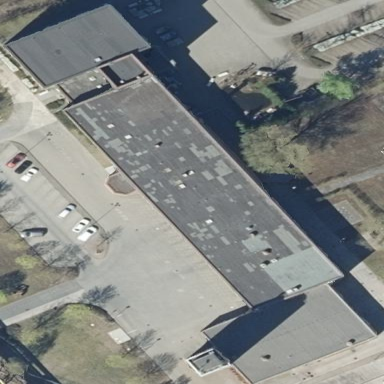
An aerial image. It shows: Fire station building.